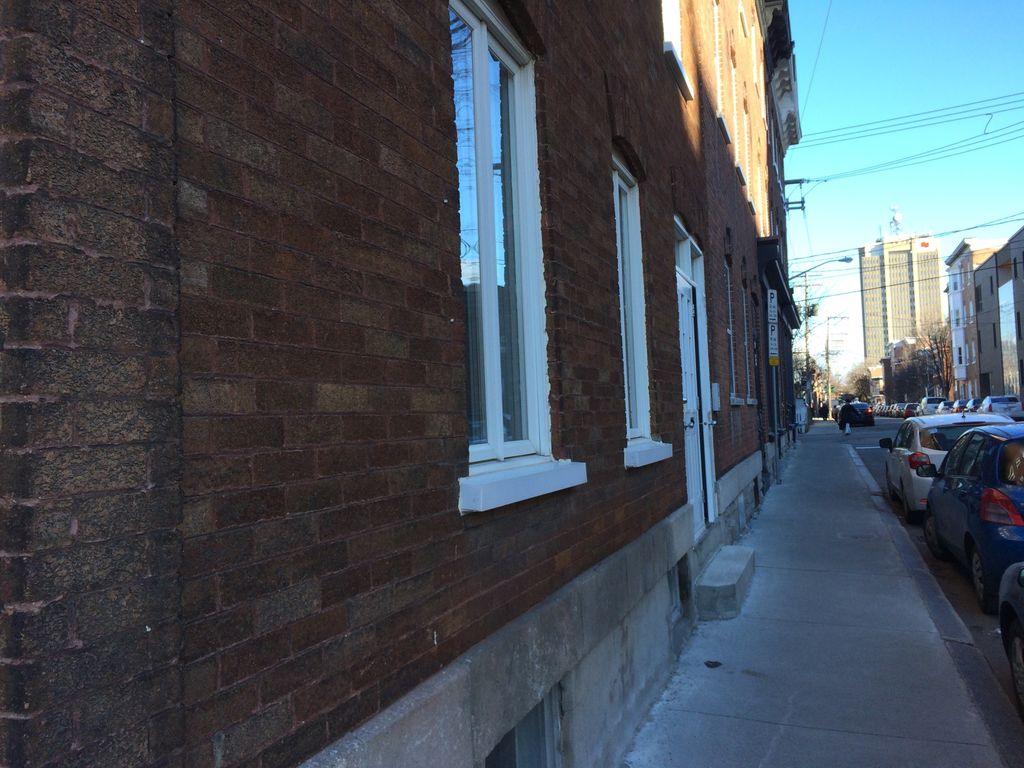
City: quebec_city